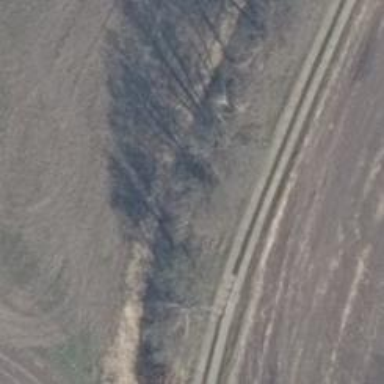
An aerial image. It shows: Row of trees in natural setting.